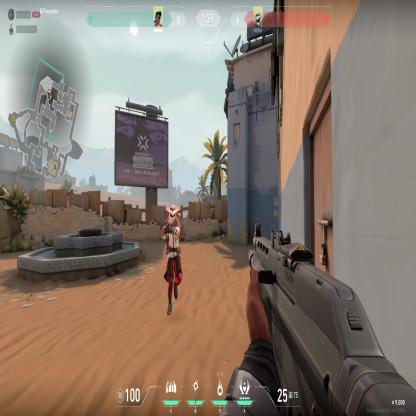
Label: enemy